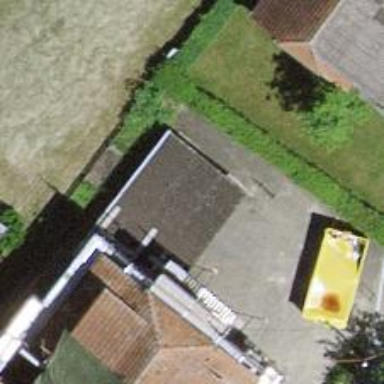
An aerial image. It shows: View of roof of building.